Aerial crown-view tile of a tropical tree (Barro Colorado Island, Panama), acquired 20241112:
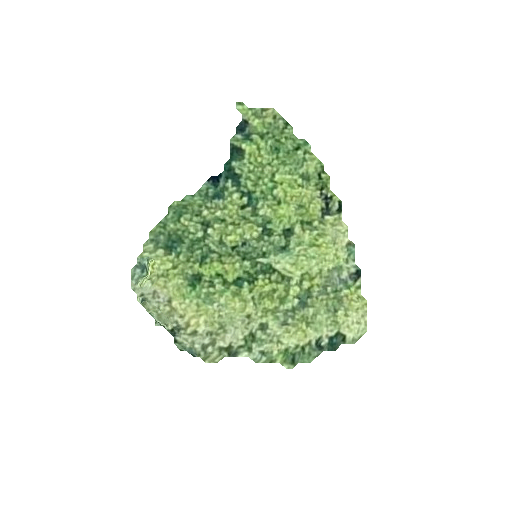
Species: Anacardium excelsum
GBIF accepted scientific name: Anacardium excelsum
Crown area: 61.651 m²